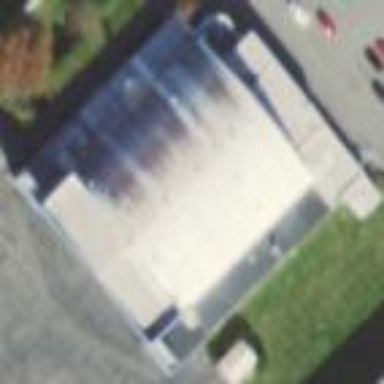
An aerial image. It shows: Hangar at the airport.